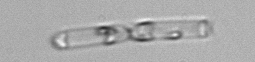
Label: Cerataulina_pelagica